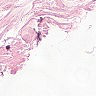
Metastatic tissue present: no